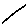
Label: line